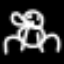
Label: frog